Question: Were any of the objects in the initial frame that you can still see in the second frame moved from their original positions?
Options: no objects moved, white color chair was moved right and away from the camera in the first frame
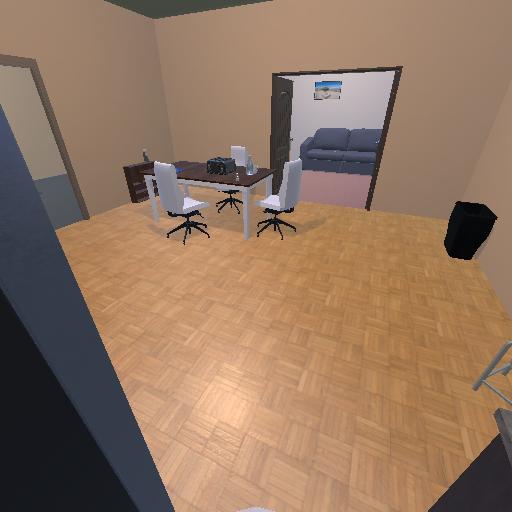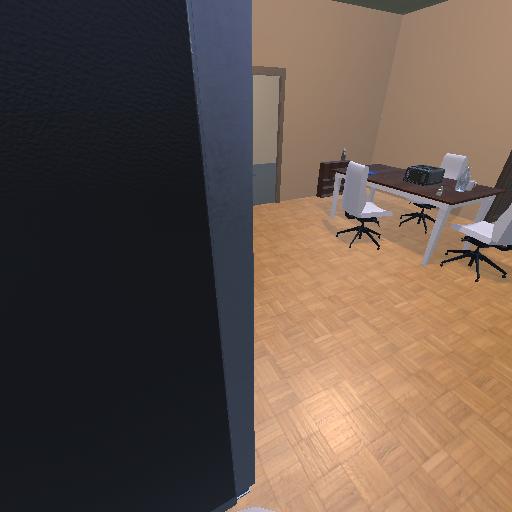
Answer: no objects moved